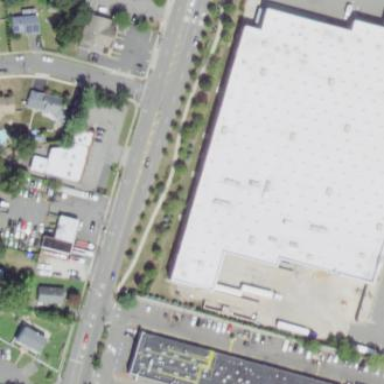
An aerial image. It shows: Wholesale shop located inside building.